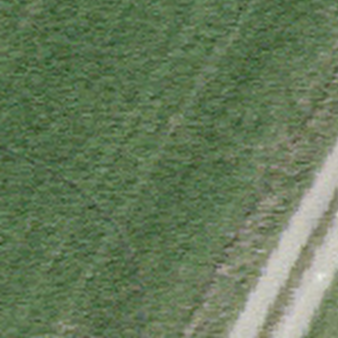
Label: other